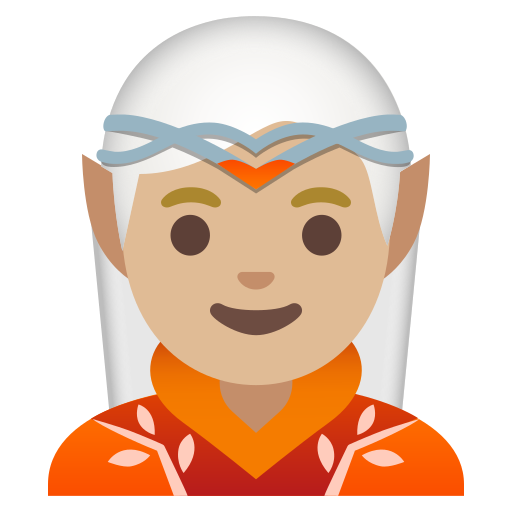
Emoji: 🧝🏼